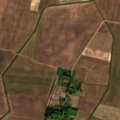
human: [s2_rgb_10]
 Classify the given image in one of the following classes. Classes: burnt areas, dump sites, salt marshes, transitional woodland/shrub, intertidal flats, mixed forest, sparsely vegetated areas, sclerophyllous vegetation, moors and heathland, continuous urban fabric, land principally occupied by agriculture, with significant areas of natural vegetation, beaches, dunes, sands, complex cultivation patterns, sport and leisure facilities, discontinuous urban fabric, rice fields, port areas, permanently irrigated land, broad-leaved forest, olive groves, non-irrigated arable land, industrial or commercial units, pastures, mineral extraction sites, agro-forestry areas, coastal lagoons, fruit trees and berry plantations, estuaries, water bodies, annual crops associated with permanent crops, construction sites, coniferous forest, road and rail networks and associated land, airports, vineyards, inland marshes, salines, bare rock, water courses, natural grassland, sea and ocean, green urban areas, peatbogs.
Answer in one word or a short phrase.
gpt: non-irrigated arable land, complex cultivation patterns